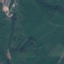
Land use / land cover: Pasture